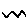
Label: zigzag